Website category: university
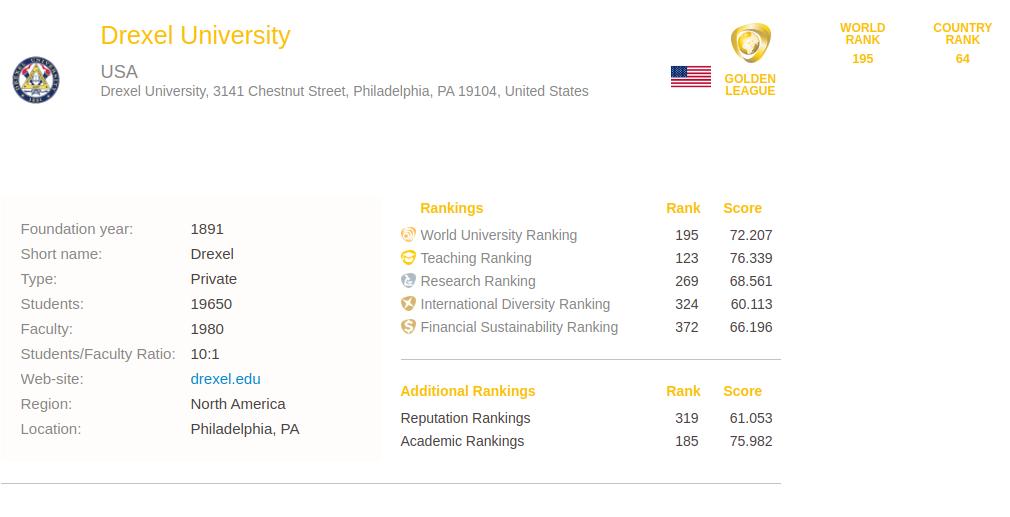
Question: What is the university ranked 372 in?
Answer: Financial Sustainability Ranking

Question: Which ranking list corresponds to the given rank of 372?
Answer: Financial Sustainability Ranking

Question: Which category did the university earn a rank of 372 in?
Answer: Financial Sustainability Ranking

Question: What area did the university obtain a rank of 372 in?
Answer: Financial Sustainability Ranking

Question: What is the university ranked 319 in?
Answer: Reputation Rankings

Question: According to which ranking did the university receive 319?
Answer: Reputation Rankings

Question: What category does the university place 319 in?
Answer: Reputation Rankings

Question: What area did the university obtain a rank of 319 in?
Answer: Reputation Rankings

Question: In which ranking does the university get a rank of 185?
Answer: Academic Rankings

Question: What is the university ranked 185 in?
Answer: Academic Rankings

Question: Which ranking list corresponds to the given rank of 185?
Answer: Academic Rankings

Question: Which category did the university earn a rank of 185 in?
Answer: Academic Rankings

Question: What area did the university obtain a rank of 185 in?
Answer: Academic Rankings

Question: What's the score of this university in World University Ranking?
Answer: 72.207

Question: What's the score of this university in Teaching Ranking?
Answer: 76.339

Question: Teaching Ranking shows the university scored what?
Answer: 76.339

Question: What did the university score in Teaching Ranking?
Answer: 76.339

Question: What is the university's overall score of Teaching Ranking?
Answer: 76.339

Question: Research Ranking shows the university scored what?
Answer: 68.561

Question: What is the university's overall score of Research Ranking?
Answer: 68.561

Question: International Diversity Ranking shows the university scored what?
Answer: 60.113

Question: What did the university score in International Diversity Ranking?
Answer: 60.113

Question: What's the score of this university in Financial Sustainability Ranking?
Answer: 66.196

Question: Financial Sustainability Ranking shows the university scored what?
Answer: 66.196

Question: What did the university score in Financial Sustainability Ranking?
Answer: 66.196

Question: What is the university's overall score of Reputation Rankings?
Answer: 61.053

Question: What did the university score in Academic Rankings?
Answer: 75.982

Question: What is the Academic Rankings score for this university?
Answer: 75.982

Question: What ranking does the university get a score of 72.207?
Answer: World University Ranking

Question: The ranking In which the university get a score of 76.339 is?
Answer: Teaching Ranking

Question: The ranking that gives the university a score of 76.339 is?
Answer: Teaching Ranking

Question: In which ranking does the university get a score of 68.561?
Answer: Research Ranking

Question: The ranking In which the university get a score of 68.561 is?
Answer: Research Ranking

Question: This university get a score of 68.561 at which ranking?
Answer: Research Ranking

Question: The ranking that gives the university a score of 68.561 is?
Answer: Research Ranking

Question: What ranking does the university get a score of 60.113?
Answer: International Diversity Ranking

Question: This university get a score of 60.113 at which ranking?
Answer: International Diversity Ranking

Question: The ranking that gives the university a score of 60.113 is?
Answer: International Diversity Ranking

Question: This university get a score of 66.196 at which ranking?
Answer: Financial Sustainability Ranking

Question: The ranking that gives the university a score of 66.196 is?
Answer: Financial Sustainability Ranking

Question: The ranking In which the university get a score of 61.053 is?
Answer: Reputation Rankings

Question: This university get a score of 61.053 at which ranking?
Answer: Reputation Rankings

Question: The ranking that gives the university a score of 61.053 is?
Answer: Reputation Rankings

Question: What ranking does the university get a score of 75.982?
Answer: Academic Rankings